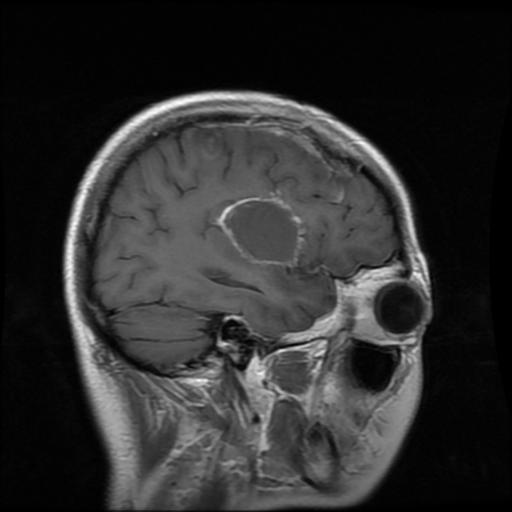
Label: glioma